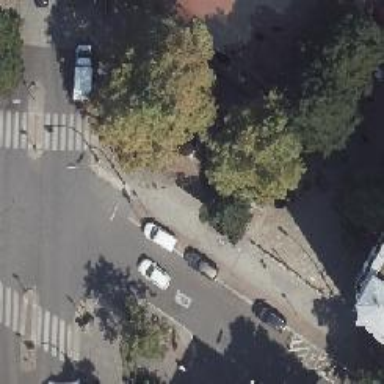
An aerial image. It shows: Sidewalk.